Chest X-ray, AP view. Patient: 30 years old, sex M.
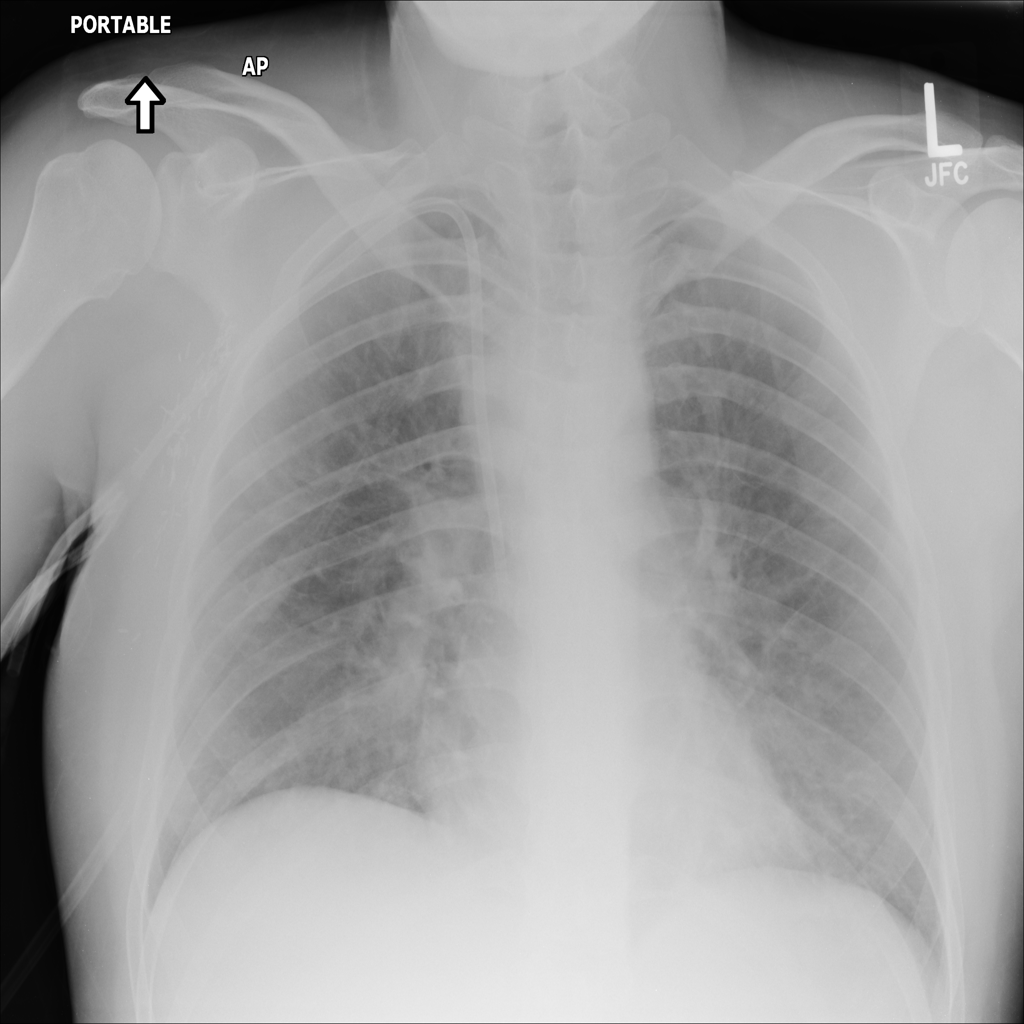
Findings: Infiltration